Question: What is the value of the measurement in the image?
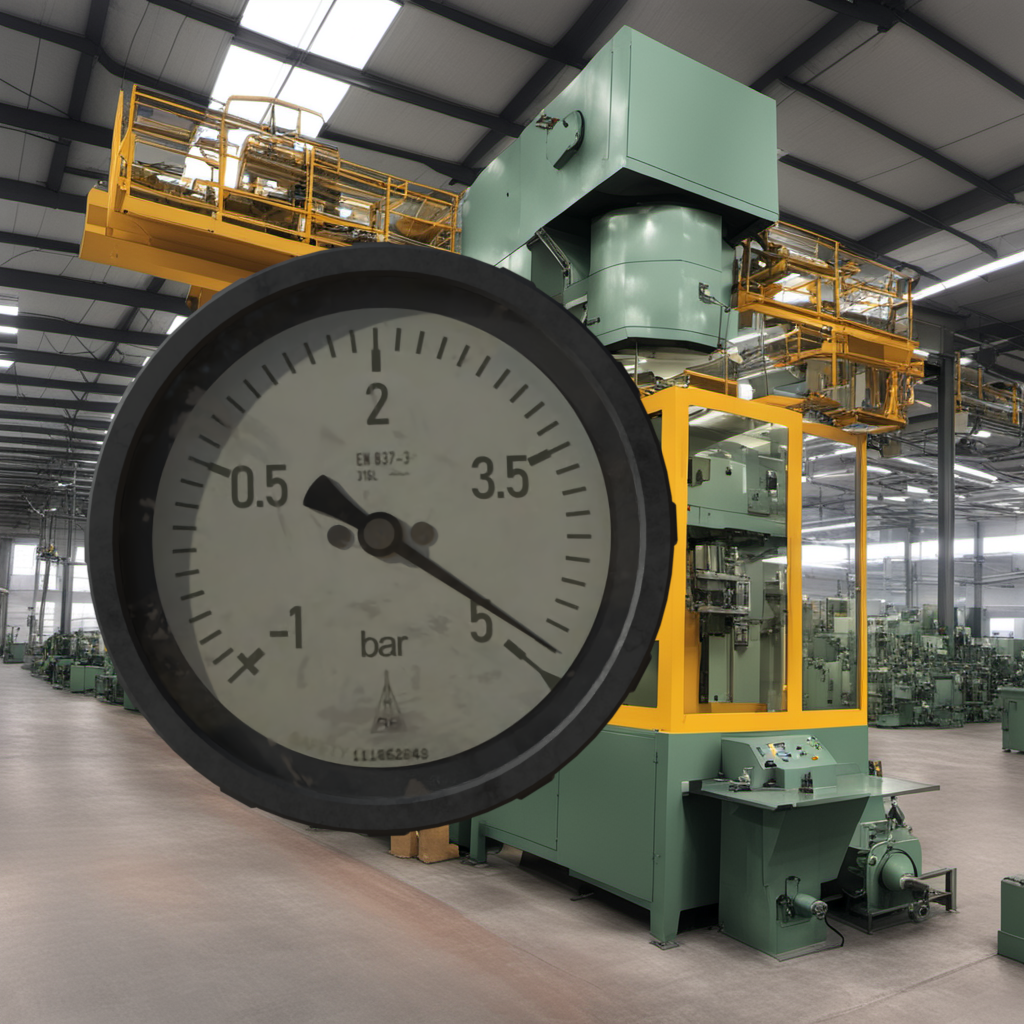
Answer: The result is 4.88
Question: What is the reading range of this measurement?
Answer: The range is from -1 to 5
Question: What is the minimum and maximum reading range of this measurement?
Answer: The minimum value is -1 and the maximum value is 5